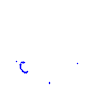
Particle: kaon